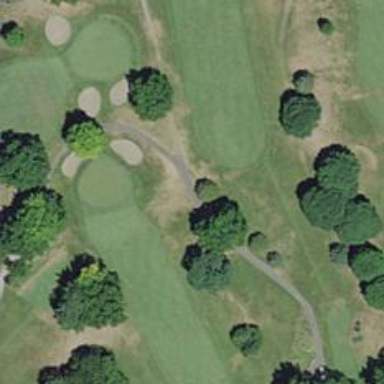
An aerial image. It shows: Path designated for golf carts.